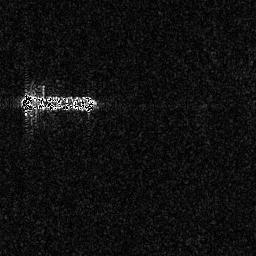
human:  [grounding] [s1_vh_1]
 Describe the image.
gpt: In the satellite image, there is  <ref>1 large ship </ref> <box>[[7, 35, 37, 44, 0]]</box> located at left.